Interaction volume radius: 10 \u00c5
Interaction volume height: 25 \u00c5
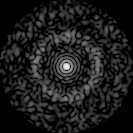
Disorder parameter: 0.8693